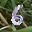
Label: 6